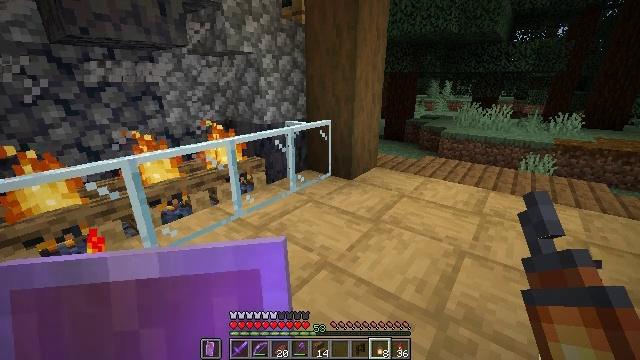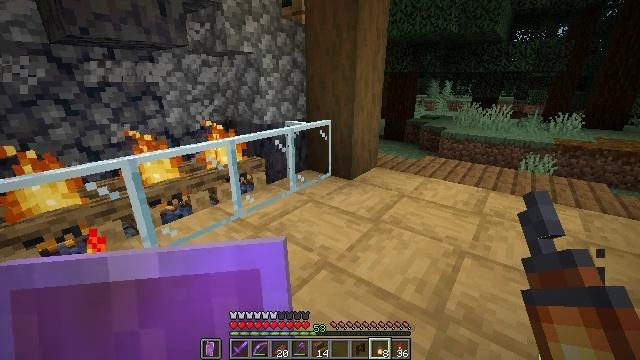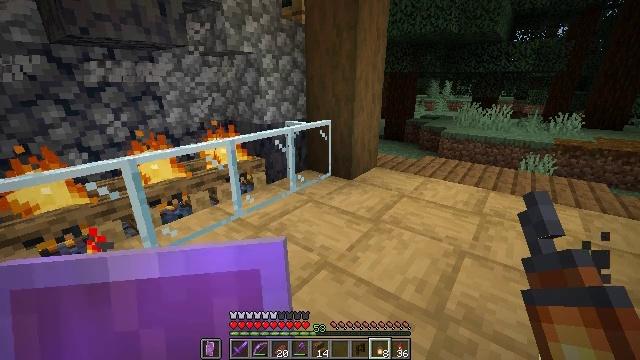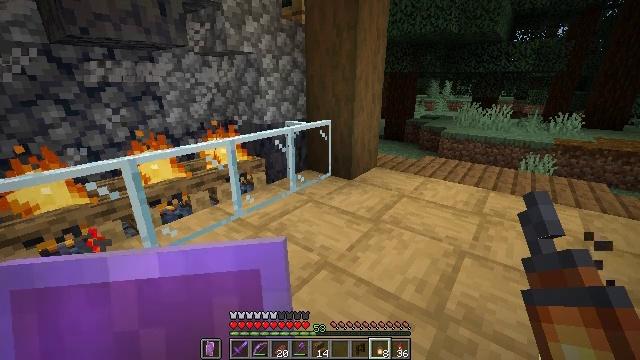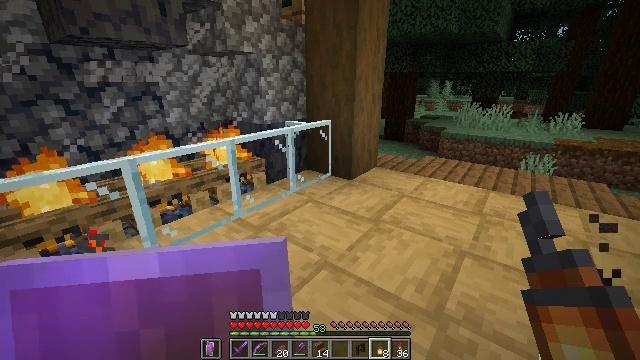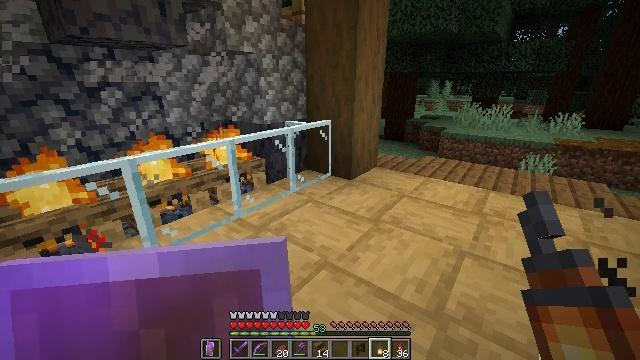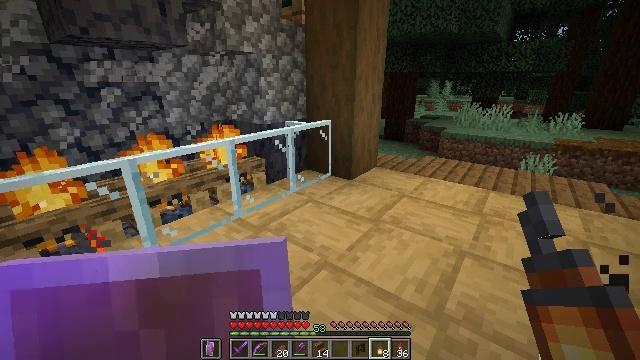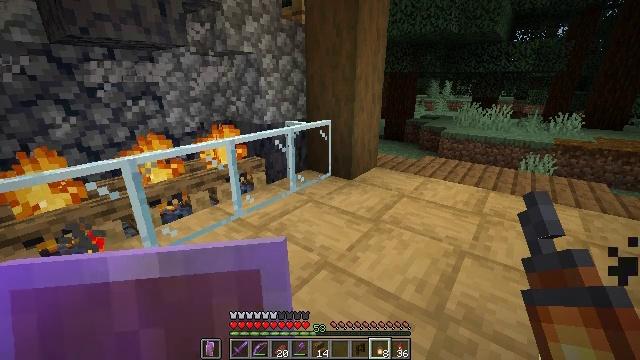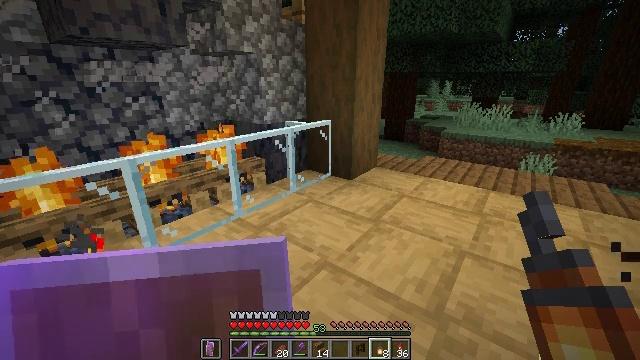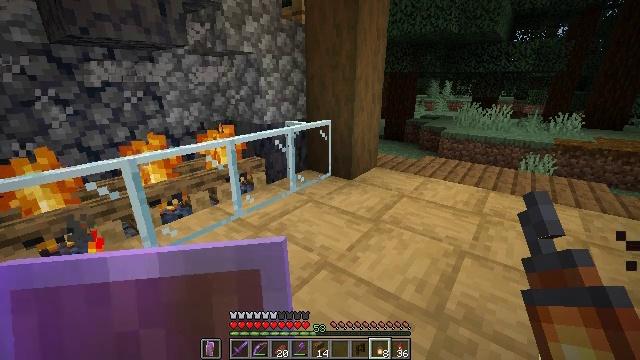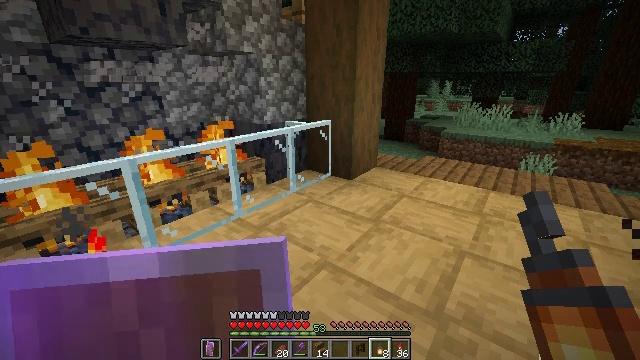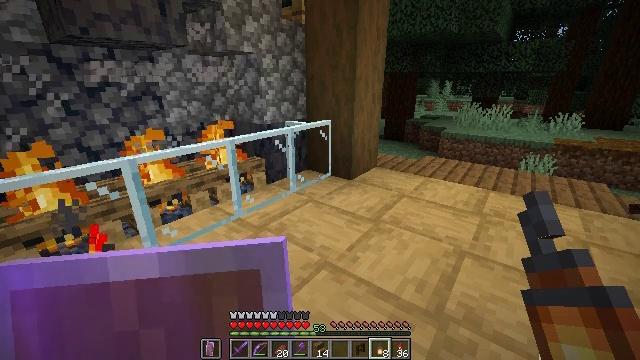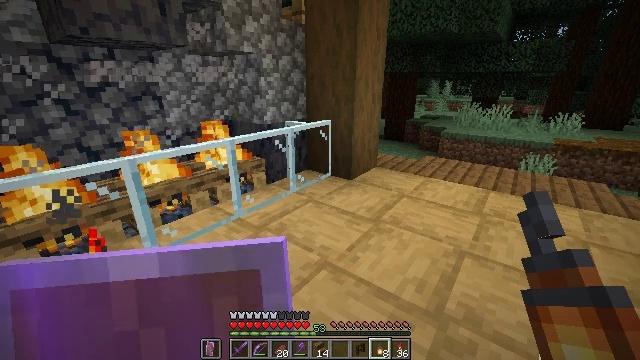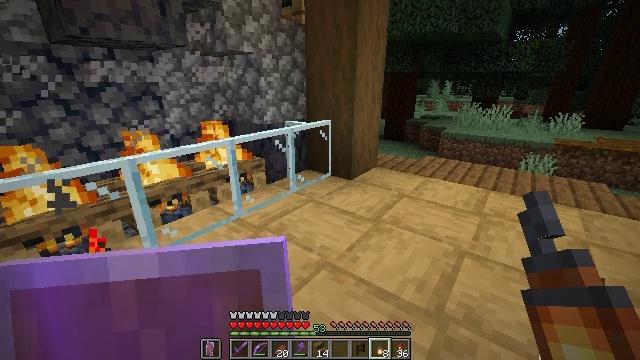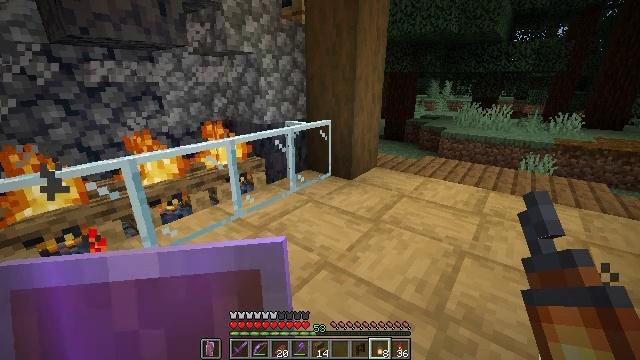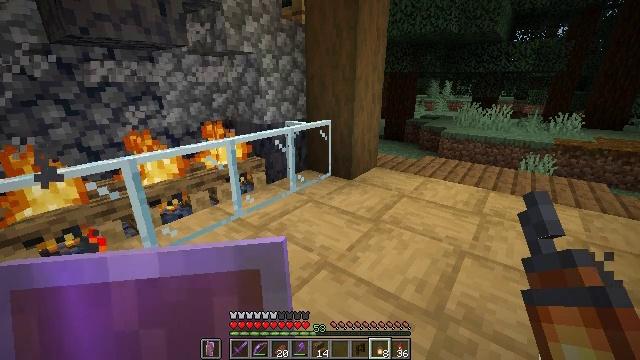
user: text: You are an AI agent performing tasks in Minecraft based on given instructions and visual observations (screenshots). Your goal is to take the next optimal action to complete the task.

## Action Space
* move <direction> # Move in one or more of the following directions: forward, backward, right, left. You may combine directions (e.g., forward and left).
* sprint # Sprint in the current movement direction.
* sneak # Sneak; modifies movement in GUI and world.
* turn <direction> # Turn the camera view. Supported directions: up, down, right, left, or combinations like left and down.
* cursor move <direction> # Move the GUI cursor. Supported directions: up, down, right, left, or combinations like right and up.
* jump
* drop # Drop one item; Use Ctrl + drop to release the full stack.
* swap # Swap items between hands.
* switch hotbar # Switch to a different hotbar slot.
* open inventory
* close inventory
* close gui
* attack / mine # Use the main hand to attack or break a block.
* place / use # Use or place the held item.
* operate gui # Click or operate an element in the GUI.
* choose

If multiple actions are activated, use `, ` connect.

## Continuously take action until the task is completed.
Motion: motion action
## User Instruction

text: Break the campfire to put it in your inventory.
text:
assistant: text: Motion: no_op
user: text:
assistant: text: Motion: no_op
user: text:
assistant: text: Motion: no_op
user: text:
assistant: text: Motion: no_op
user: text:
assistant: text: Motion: no_op
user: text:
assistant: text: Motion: no_op
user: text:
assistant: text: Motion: no_op
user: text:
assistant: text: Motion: no_op
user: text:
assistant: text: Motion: no_op
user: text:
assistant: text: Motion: no_op
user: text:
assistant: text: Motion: no_op
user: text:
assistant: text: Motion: no_op
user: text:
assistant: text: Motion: no_op
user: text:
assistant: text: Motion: no_op
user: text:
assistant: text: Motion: no_op
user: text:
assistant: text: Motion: no_op
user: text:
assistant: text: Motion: no_op
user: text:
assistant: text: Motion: no_op
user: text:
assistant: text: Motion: no_op
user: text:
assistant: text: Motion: no_op
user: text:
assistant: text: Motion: no_op
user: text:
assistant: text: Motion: no_op
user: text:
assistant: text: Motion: no_op
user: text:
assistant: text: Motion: no_op
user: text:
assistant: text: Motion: no_op
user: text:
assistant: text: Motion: no_op
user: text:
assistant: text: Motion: no_op
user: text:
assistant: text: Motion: no_op
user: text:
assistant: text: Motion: no_op
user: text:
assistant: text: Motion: no_op